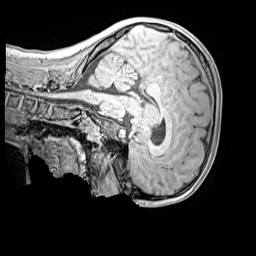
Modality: MP2RAGE
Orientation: sagittal
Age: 11
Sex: female
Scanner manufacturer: siemens
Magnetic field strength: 3 T
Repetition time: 4 s
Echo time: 0.00299 s